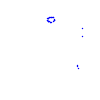
Particle: kaon